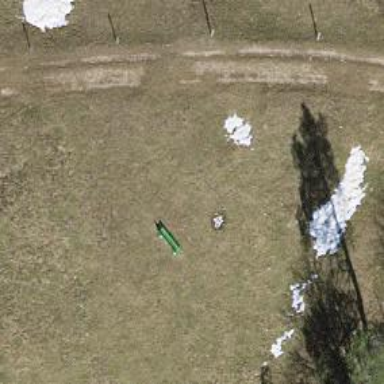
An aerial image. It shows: Bench.